Question: I just know a few about opengl es 2.0, like draw 2 triangle into 2 rect or a cube. But I have no idea how to handle this. a few about vertex and fragment, not much.
I shoot a video with 360 degree, How am I supposed to play video on iOS, the functions are: you can move your phone or drag one direction to another direction, so you can watch the video in different view.
The effect should be like Kolor Eyes.
I think the steps are:
1. get each frame from the video (original, looks like a sphere)
2. handle frame one by one, to make it be view in panorama way to watch.
Hope somebody could help me out, Thanks a lot
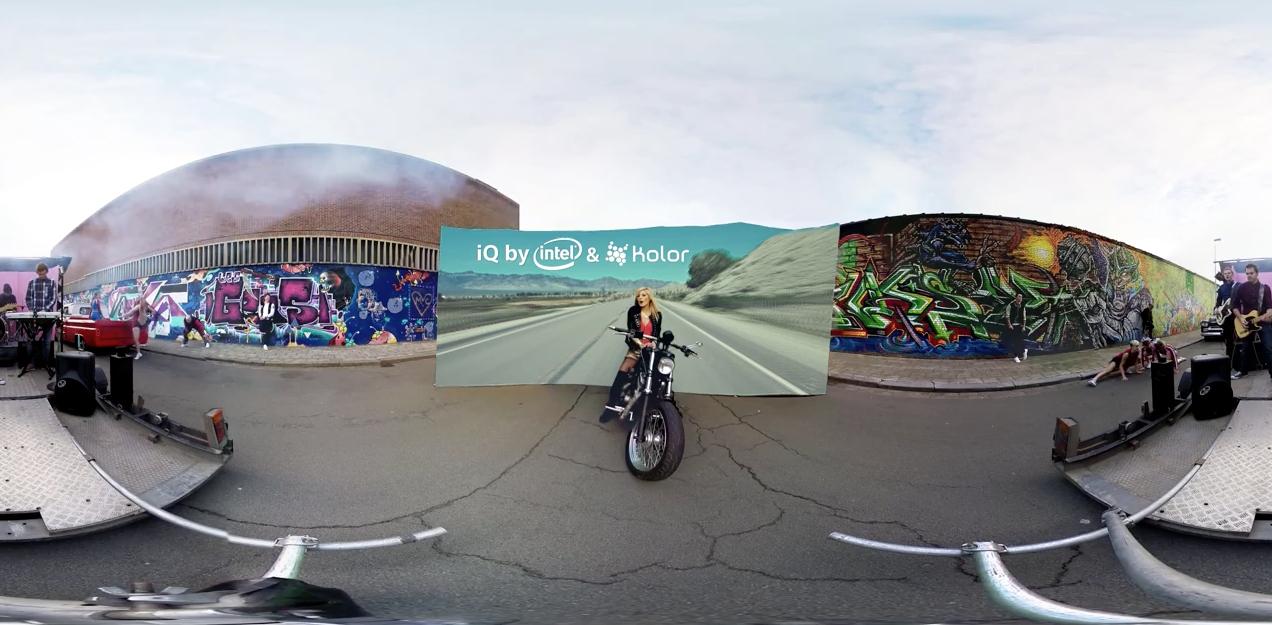
Answer: The problem is not connected to ios or any other specific platform but first of all an algorithmic thing. How to convert the pixels from the pano view to a panaromic view? My best guess is something like a transfer function which takes pixel a at position A in the src image and transfers it into a corresponding pixel b at Position B in the destination image.
Maybe you should check the basics of texture mapping which is a common technique to map an image onto an arbitray surface.
Just as an idea: the source is a radial view ranging from 0deg to 360deg, so what you need is to transfer this into a view where the angle increases horizontally from 0deg to 360deg. Each src pixel would need an angle and a distance. Given these two properties you could write a function which puts this into a different view.